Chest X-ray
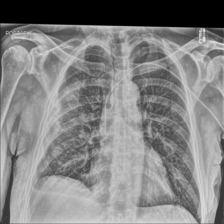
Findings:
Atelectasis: negative
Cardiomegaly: negative
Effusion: positive
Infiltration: negative
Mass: positive
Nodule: negative
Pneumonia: negative
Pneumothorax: negative
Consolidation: negative
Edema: negative
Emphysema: negative
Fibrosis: negative
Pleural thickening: negative
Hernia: negative